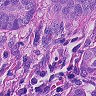
Metastatic tissue present: yes